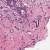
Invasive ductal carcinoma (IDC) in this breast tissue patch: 1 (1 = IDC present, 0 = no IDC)